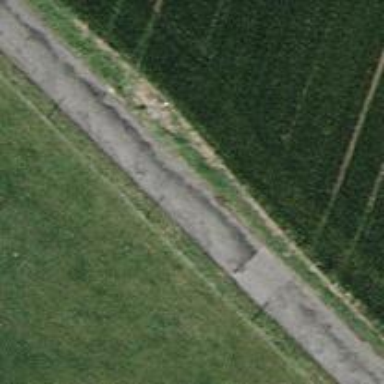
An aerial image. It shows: Asphalt track with grade1 tracktype.